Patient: sex F, age 76
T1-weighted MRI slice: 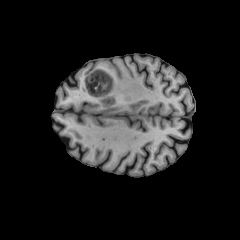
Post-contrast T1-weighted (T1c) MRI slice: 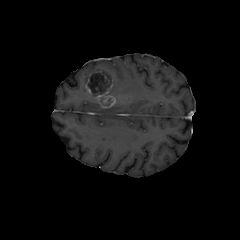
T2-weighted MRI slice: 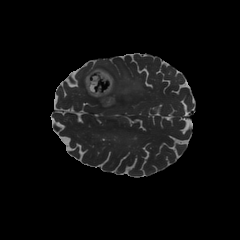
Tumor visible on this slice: yes
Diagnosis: Glioblastoma, IDH-wildtype
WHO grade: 4